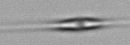
Label: Cylindrotheca